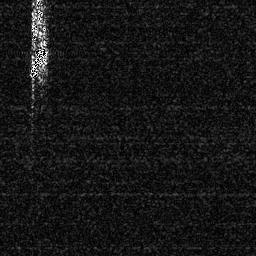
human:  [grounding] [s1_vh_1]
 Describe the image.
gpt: In the satellite image, there is  <ref>1 medium ship </ref> <box>[[10, 17, 18, 31, 0]]</box> located at top left.